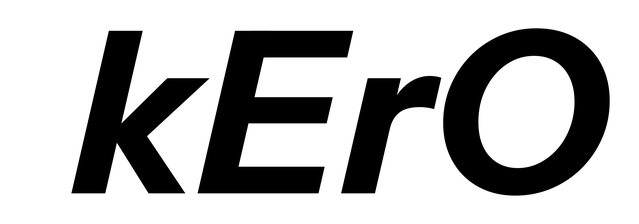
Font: InstrumentSans-Italic_Bold_Italic